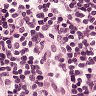
Metastatic tissue present: no